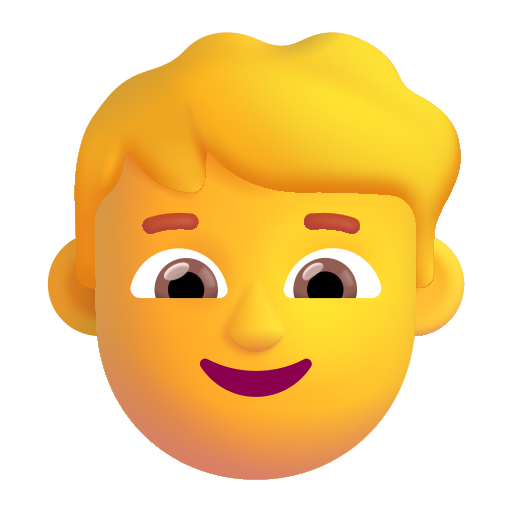
boy color default